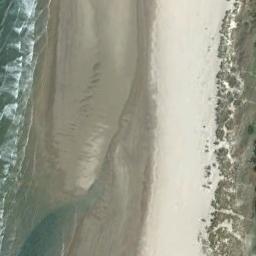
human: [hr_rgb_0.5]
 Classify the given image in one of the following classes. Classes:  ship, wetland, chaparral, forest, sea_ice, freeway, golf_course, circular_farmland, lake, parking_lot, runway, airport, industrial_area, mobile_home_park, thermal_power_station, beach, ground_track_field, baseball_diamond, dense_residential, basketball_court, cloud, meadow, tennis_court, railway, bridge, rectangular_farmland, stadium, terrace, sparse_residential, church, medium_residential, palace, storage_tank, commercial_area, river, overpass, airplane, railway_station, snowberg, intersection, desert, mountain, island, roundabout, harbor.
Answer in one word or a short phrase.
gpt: beach